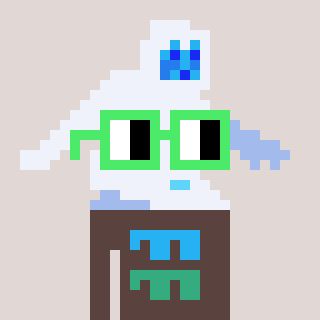
a pixel art character with square light green glasses, a yeti-shaped head and a darkbrown-colored body on a warm background